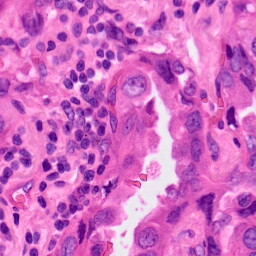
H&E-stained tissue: Lung